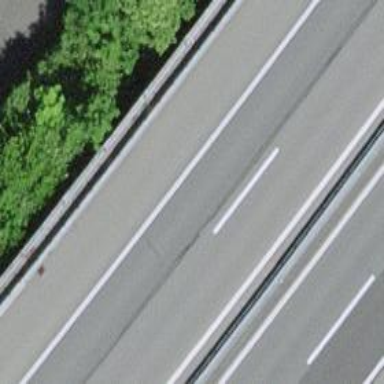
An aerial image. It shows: Motorway.